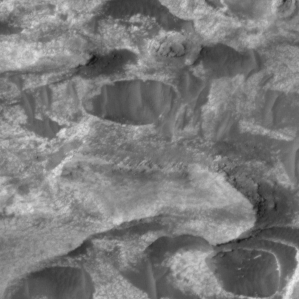
Label: non_frost